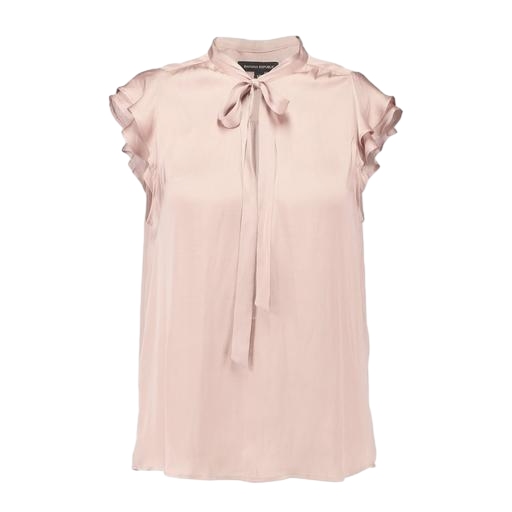
pink tie neck blouse, pink ruffled short-sleeve blouse, pink donna short-sleeve blouse, white background